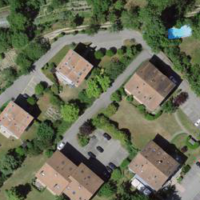
EUNIS habitat code: 55
Species observed at this site:
Beta vulgaris
Clematis vitalba
Chloris chloris
Senecio vulgaris